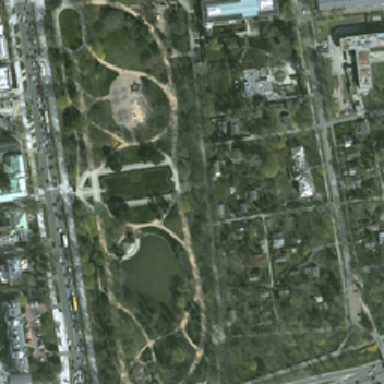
Many green trees and some buildings are near the road by car .